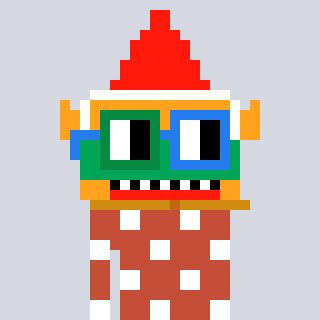
a pixel art character with square green and blue glasses, a gnome-shaped head and a rust-colored body on a cool background